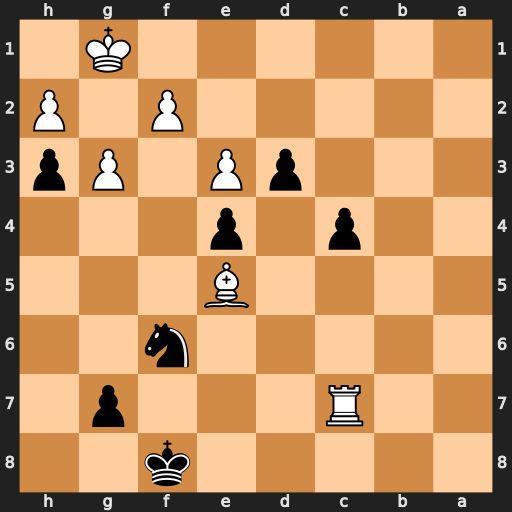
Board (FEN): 5k2/2R3p1/5n2/4B3/2p1p3/3pP1Pp/5P1P/6K1
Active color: b
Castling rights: -
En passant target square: -
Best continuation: d2 Rc8+ Ke7